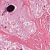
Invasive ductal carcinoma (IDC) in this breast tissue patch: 1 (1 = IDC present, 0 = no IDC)